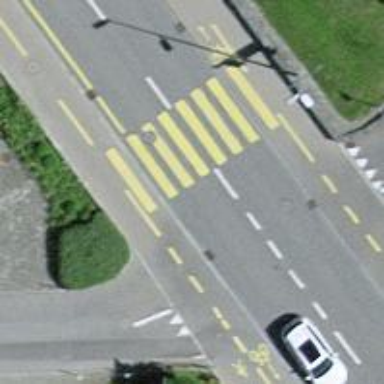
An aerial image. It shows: Footway with asphalt surface and marked zebra crossing.